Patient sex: M
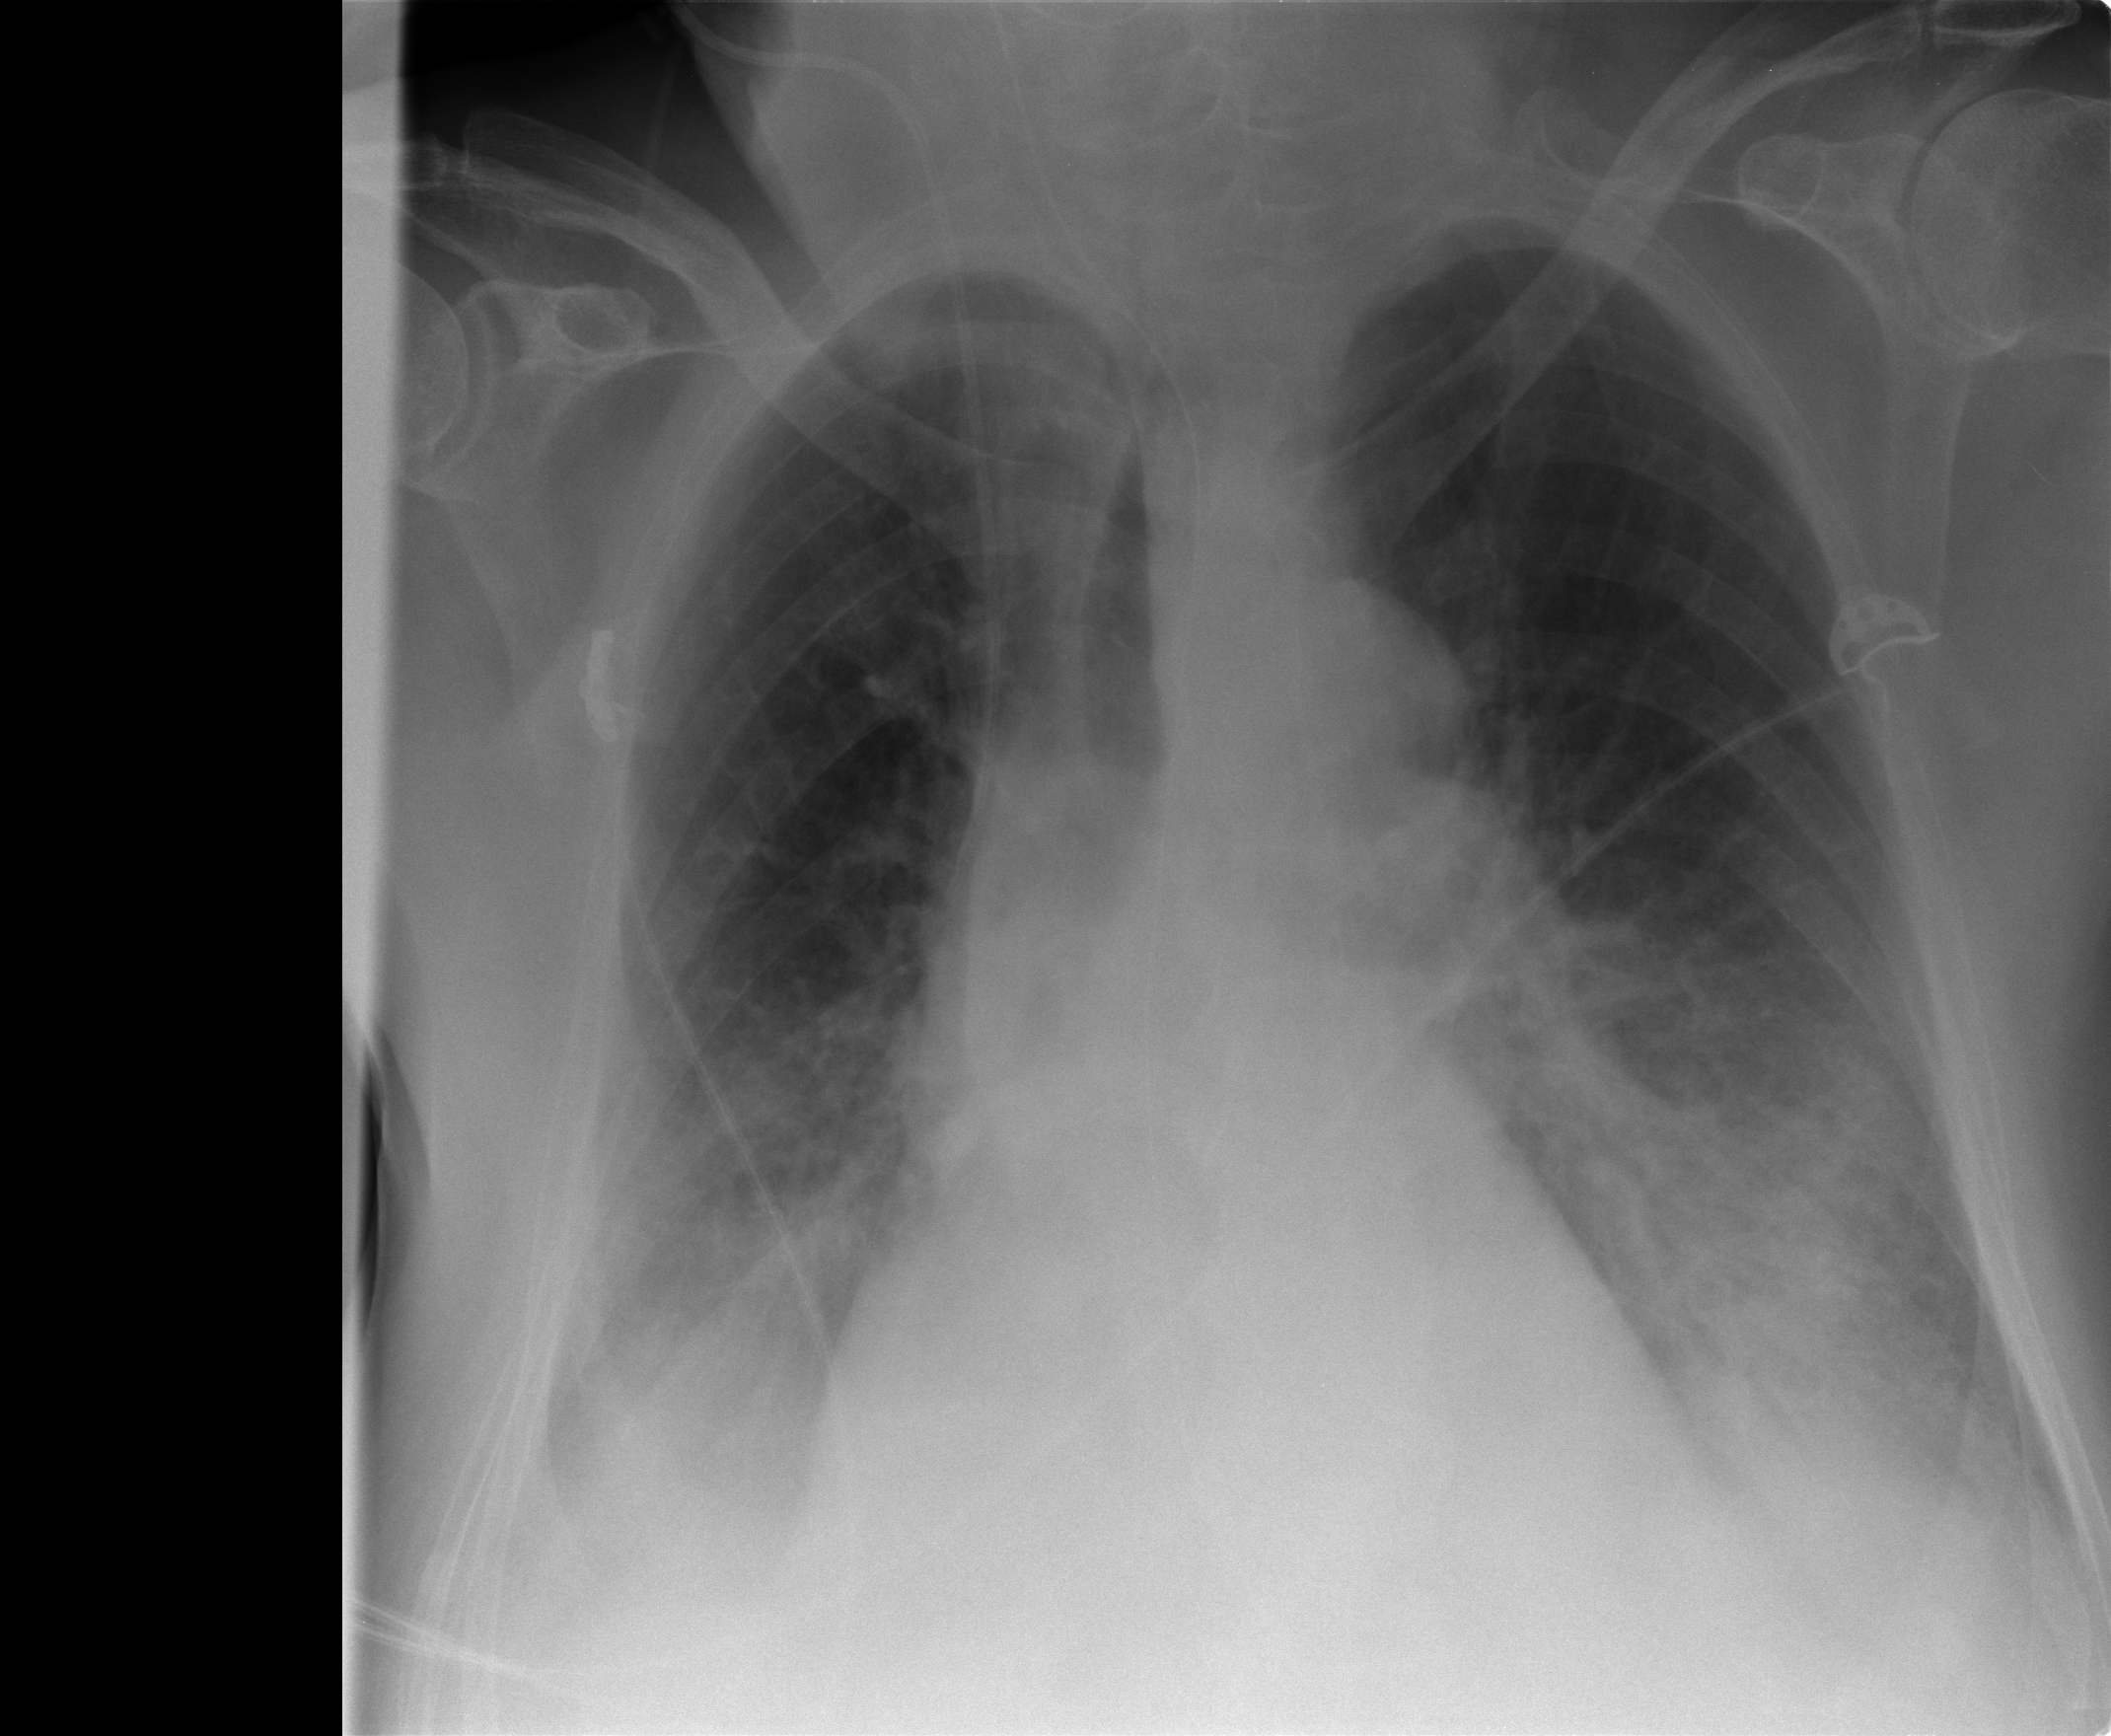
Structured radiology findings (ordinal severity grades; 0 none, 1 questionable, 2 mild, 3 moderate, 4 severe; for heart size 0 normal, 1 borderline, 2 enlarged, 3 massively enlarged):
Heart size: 2
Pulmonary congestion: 2
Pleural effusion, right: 2
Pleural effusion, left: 2
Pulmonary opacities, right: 1
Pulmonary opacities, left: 2
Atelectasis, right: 2
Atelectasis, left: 2